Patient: sex F, age 58
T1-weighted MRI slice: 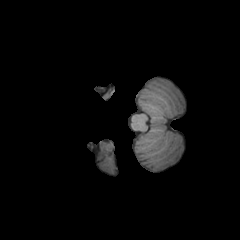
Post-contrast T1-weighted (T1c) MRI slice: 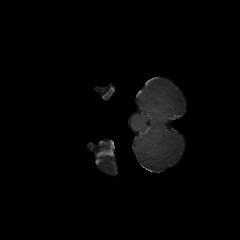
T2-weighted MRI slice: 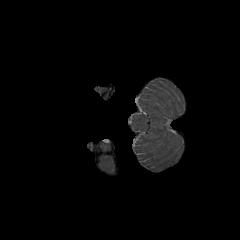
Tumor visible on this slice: no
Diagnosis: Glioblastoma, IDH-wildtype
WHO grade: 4